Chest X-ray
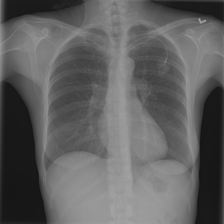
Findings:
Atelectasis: negative
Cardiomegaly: negative
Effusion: negative
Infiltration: positive
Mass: negative
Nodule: negative
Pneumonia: negative
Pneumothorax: negative
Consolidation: negative
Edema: negative
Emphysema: negative
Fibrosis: negative
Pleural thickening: negative
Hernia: negative